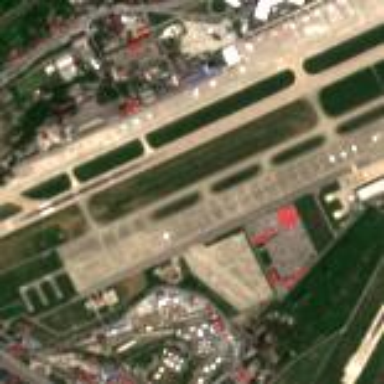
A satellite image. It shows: Apron at the airport.